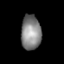
Tissue: lung
Cell type: Myeloid cells
Senescence score: 0.5555
Nuclear area (px): 680
Mean DAPI intensity: 132.021